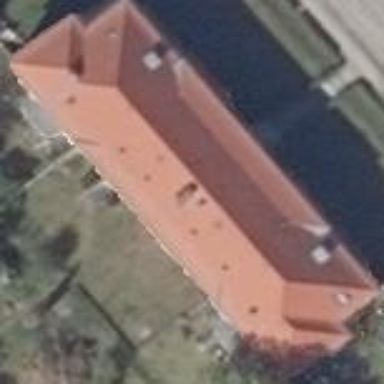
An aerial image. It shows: Historic building with apartments. The building has hipped roof made of red roof tiles.